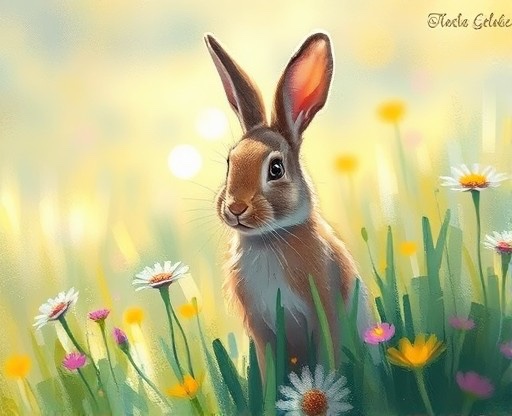
Category: Pets